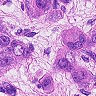
Metastatic tissue present: yes